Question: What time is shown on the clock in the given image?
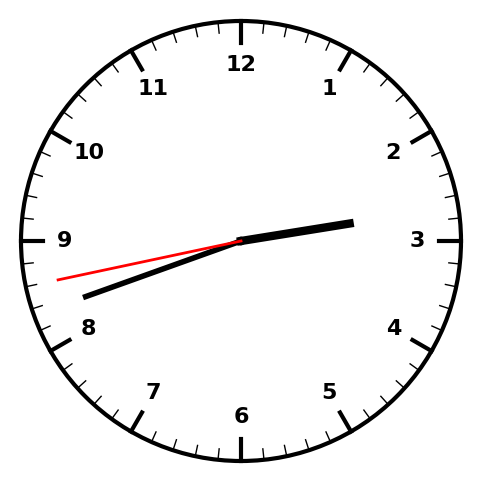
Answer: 02:41:43